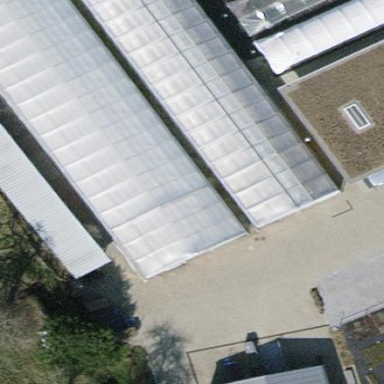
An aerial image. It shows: Greenhouse.